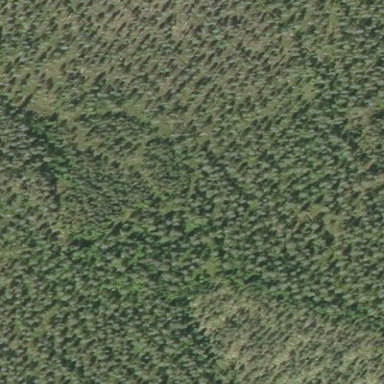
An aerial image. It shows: Needle-leaved woodland.